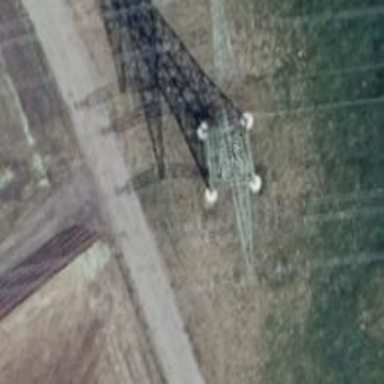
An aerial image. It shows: Power tower.